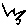
Label: zigzag